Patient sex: F
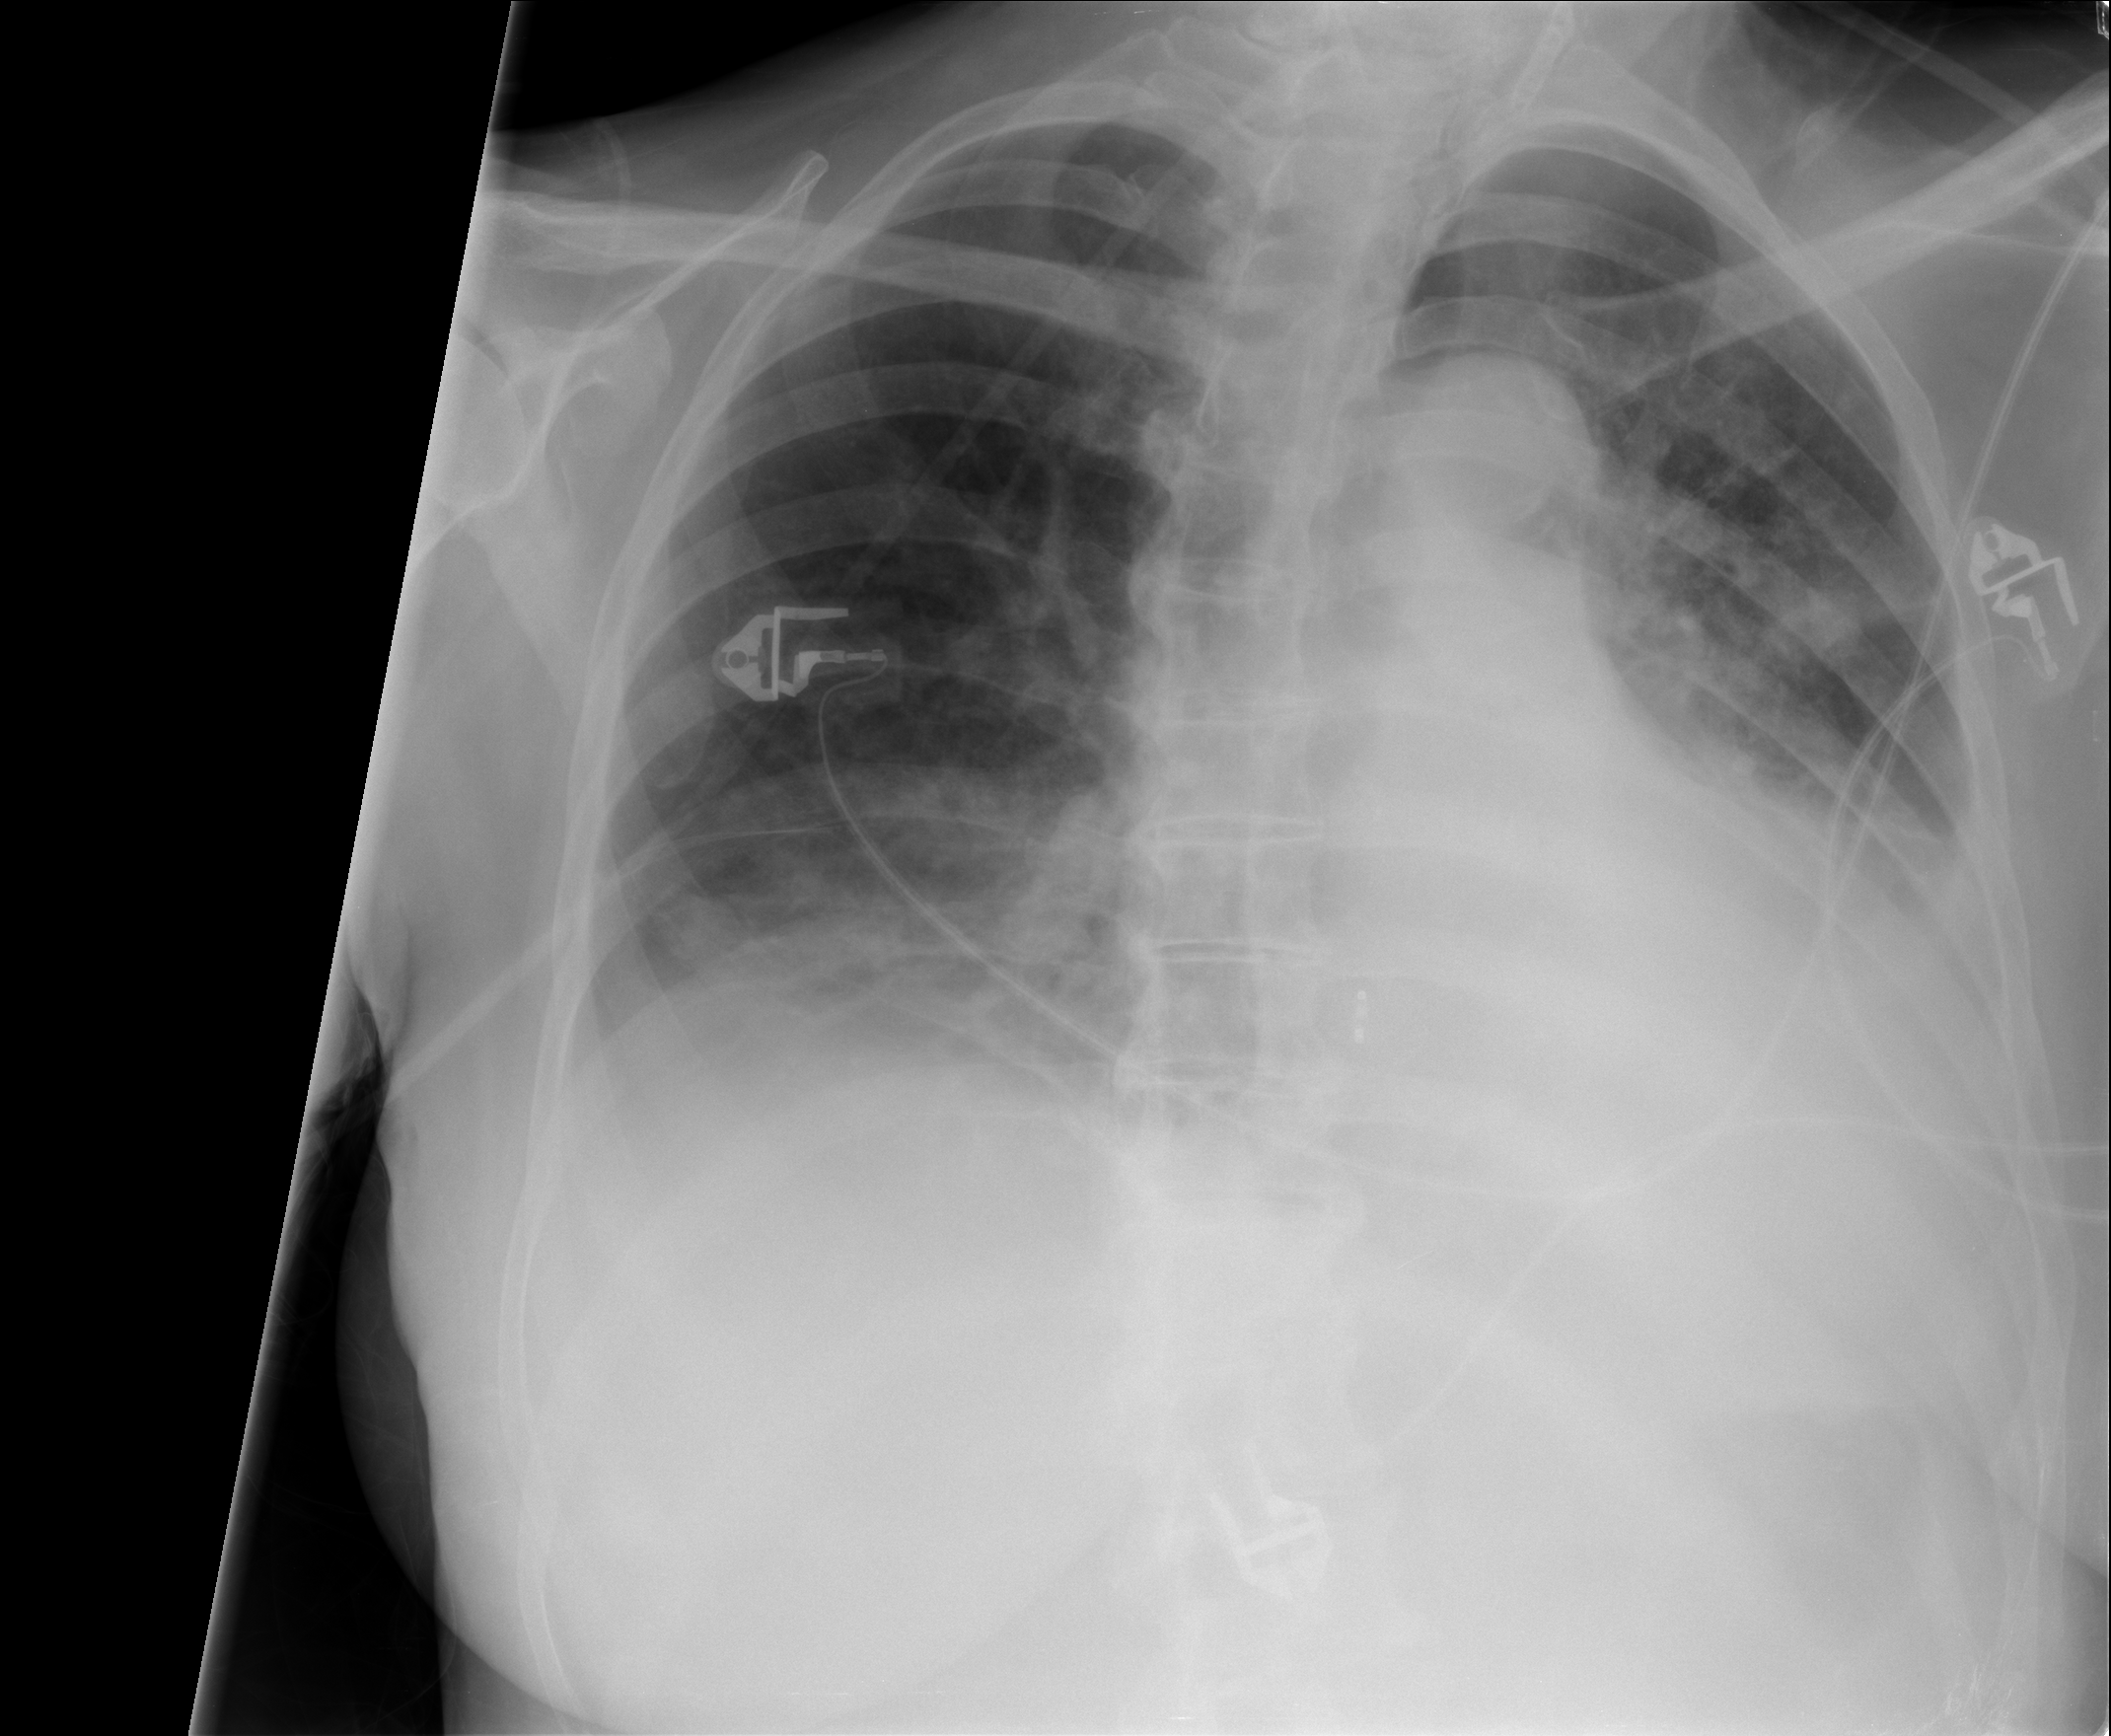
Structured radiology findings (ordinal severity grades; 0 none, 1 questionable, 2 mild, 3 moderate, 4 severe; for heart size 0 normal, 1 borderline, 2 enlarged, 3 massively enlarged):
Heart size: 1
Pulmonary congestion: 0
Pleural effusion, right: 1
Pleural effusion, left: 2
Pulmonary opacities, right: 1
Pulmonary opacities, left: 0
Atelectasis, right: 0
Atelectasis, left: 2